Interaction volume radius: 10 \u00c5
Interaction volume height: 50 \u00c5
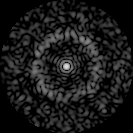
Disorder parameter: 0.8158